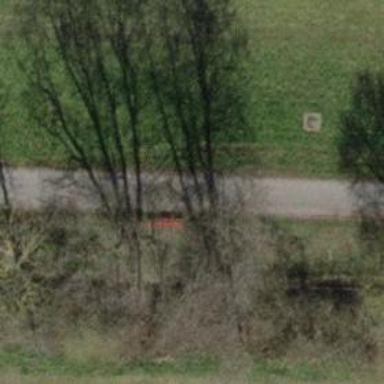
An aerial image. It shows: Bench.